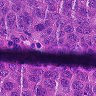
Metastatic tissue present: yes